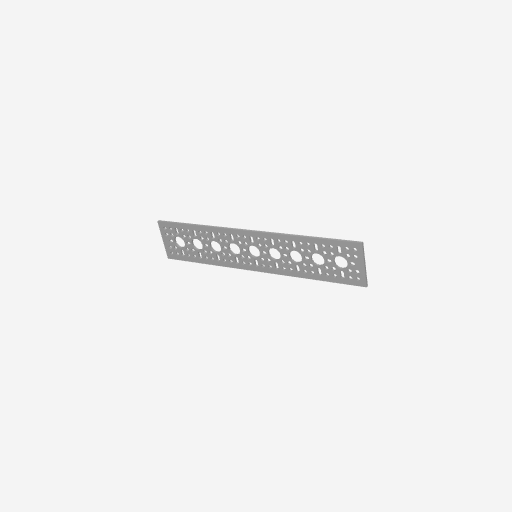
Part: PatternPlate1x9H